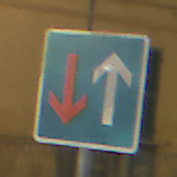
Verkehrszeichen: VorrangVorGegenverkehr
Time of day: Night
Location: Outdoor (Urban)
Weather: PartlyCloudy
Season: NotSpecified
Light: Artificial